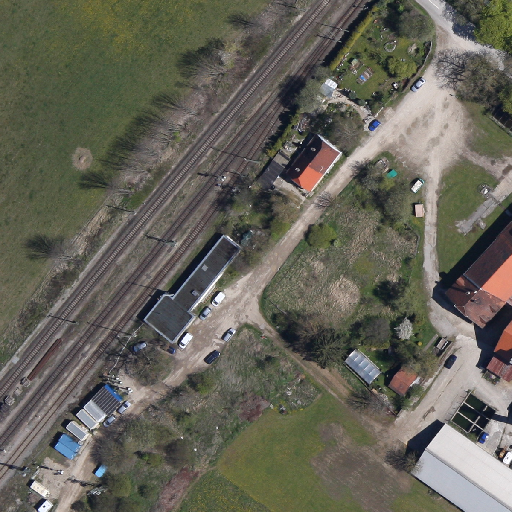
Referring expression: light-duty vehicle driving on the road